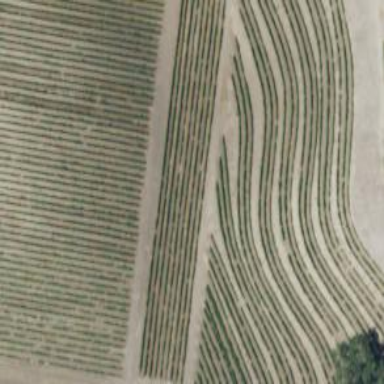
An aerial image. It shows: Beautiful vineyard in the countryside.